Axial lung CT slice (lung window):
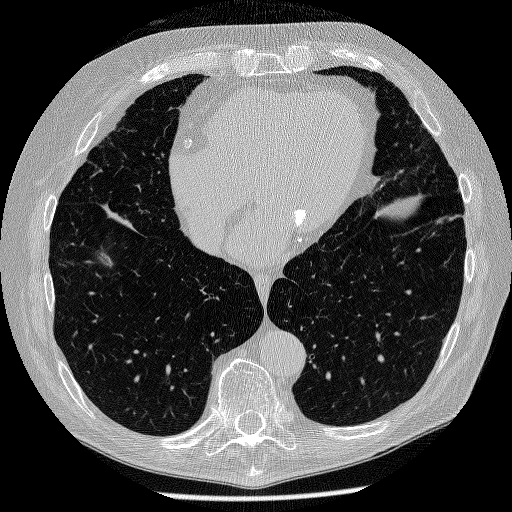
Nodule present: no